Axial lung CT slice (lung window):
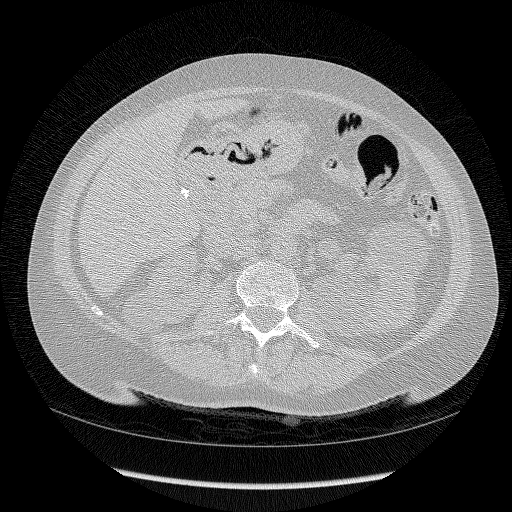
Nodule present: no